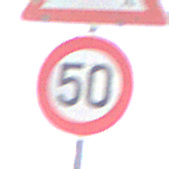
Verkehrszeichen: Geschwindigkeit50
Zusatzzeichen oben: WildwechselRechts
Umgebung: Outdoor, Nature
Tageszeit: Midday
Wetter: PartlyCloudy
Licht: Natural
Jahreszeit: NotSpecified
Kontrast: HighContrast